Question: This is the script:
'''
SELECT
{[Measures].[Internet Order Count]} ON COLUMNS
,Descendants
(
[Date].[Calendar].[Month].[August 2006]
,[Date].[Calendar].[Date]
,self
) ON ROWS
FROM [Adventure Works];
'''
It returns this:

Can I change the script so that instead of dates it returns integers starting at either 0 or 1 i.e. the first would be 1 the second would be 2 etc.
This adds a counter but I'd like to get rid of the date column:
'''
WITH
MEMBER [Measures].[r] AS
Rank
(
[Date].[Calendar].CurrentMember
,[Date].[Calendar].[Month].[August 2006].Children
)
SELECT
{
[Measures].[r]
,[Measures].[Internet Order Count]
} ON COLUMNS
,[Date].[Calendar].[Month].[August 2006].Children ON ROWS
FROM [Adventure Works];
'''
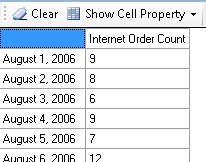
Answer: This will be difficult, as what you have on the rows and columns are sets of tuples of members, either physical or calculated ones.
What you could do of course is this:
'''
WITH Member [Date].[Calendar].[1] AS [Date].[Calendar].[Date].&[20060801]
Member [Date].[Calendar].[2] AS [Date].[Calendar].[Date].&[20060802]
...
Member [Date].[Calendar].[31] AS [Date].[Calendar].[Date].&[20060831]
SELECT
{
[Measures].[Internet Order Count]
} ON COLUMNS
,
{
[Date].[Calendar].[1],
[Date].[Calendar].[2],
...
[Date].[Calendar].[31]
}
ON ROWS
FROM [Adventure Works]
'''
This may be feasible in case you generate the query with a tool.
However, in cases like this, I normally would keep the query like your second query, and just ignore the row headers in the client tool.